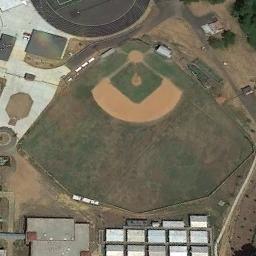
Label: baseball_diamond